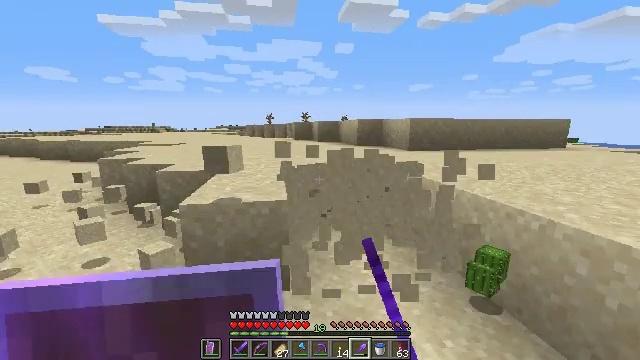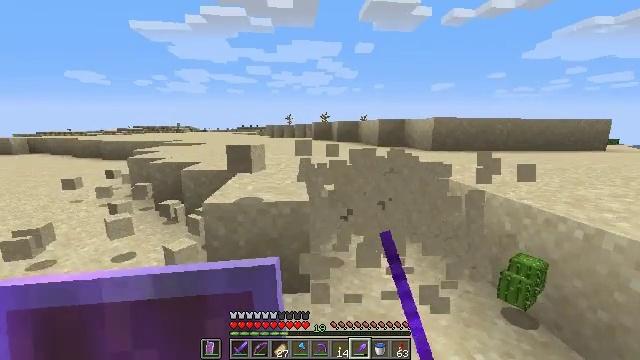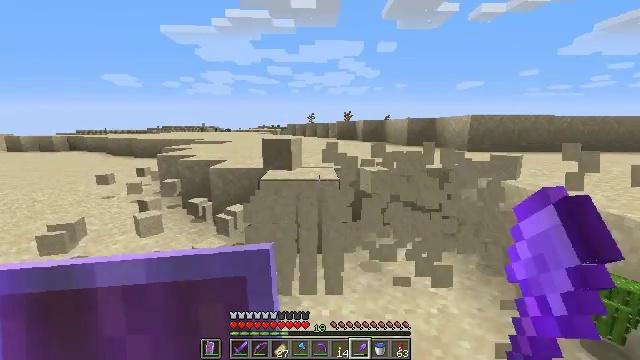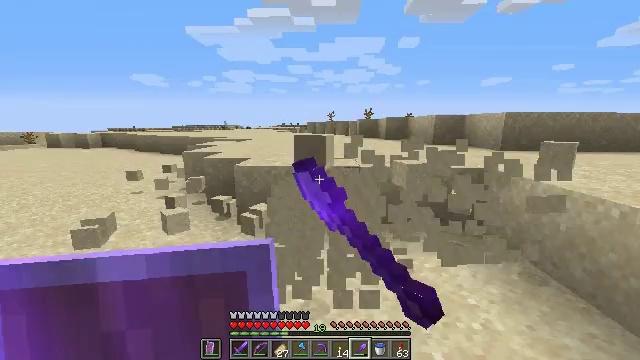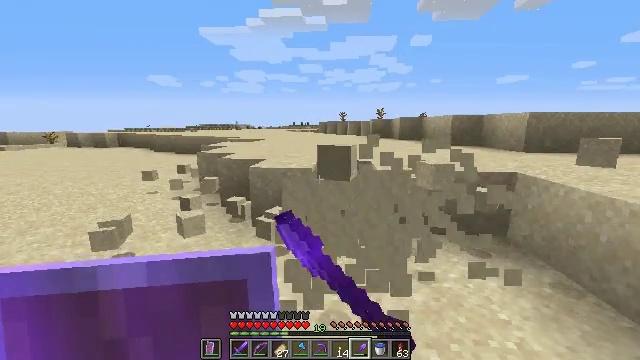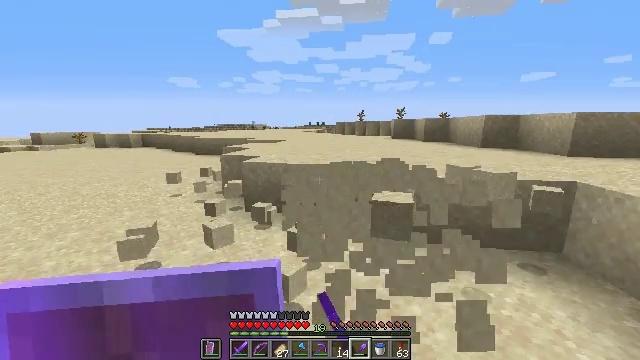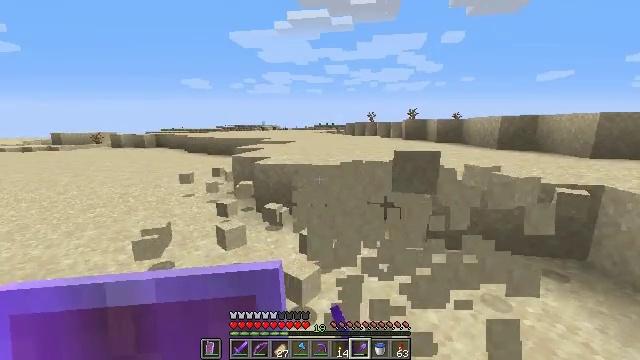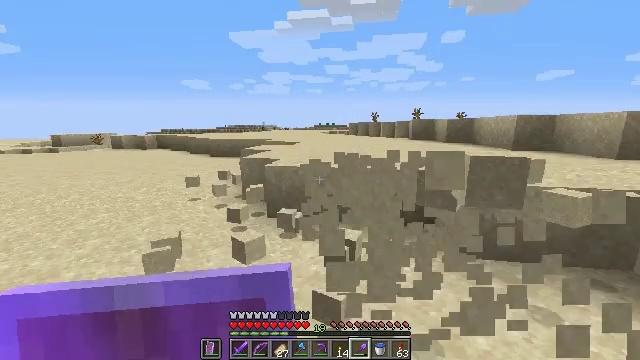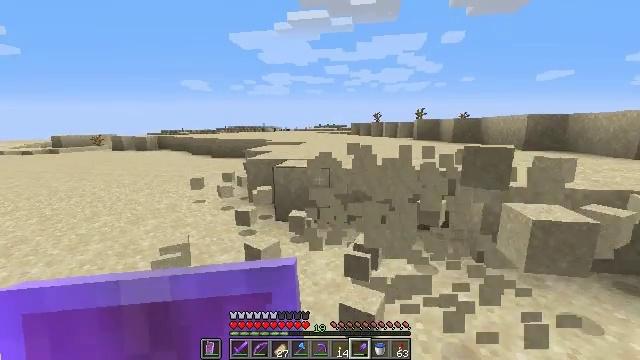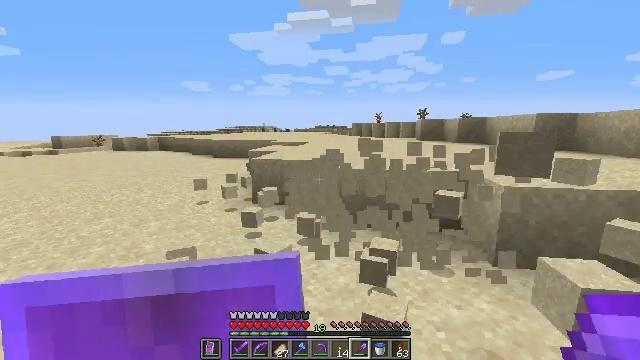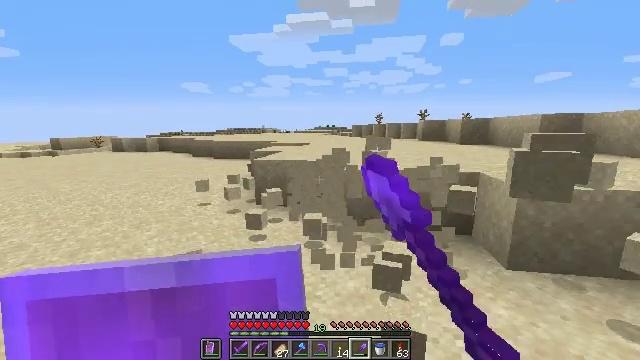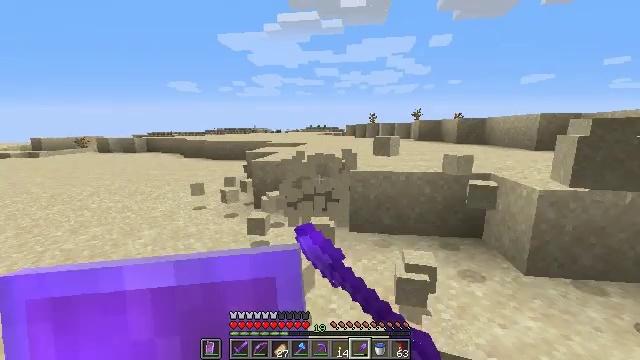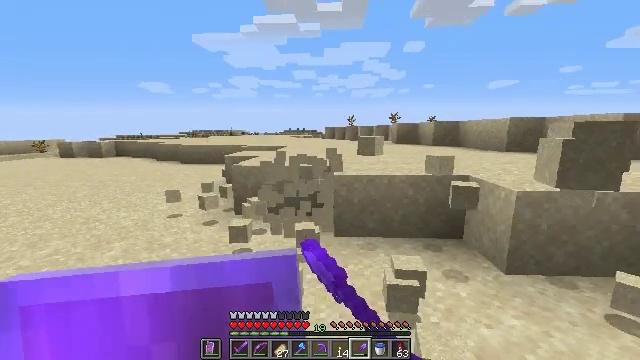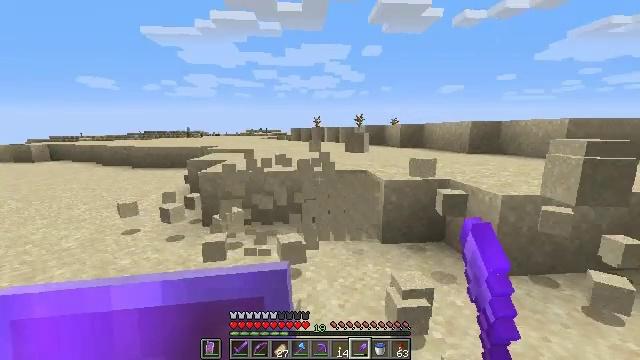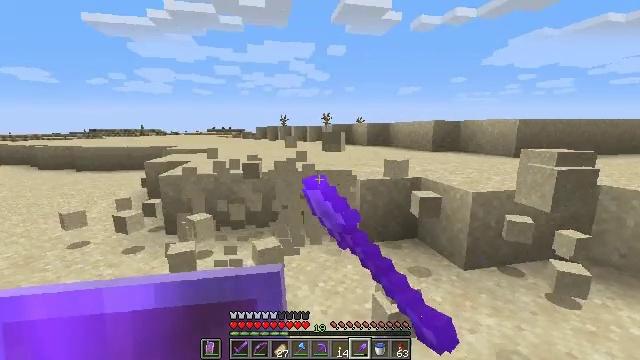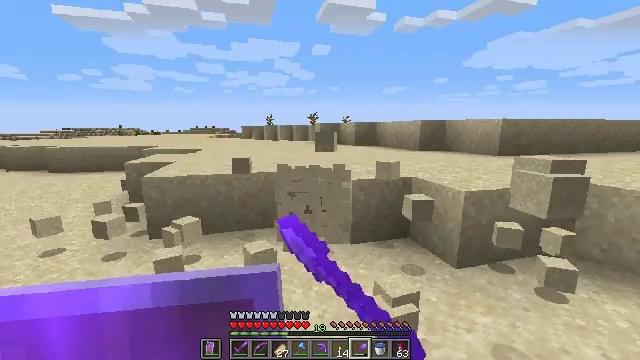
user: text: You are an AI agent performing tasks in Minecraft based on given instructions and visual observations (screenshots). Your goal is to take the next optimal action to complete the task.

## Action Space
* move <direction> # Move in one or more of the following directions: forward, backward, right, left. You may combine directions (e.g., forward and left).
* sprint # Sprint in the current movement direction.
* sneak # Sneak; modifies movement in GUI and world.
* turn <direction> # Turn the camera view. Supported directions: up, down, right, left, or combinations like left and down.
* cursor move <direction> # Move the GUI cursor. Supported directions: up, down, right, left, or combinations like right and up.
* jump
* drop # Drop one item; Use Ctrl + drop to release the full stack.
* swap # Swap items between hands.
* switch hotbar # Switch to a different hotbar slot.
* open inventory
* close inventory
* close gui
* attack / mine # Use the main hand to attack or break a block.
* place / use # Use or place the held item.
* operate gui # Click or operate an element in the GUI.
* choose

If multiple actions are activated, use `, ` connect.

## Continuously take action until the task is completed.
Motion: motion action
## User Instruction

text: Attack the ground to gather sand.
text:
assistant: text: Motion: move forward and move left, turn left, attack / mine
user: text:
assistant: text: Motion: move forward and move left, turn left, attack / mine
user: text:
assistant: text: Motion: move forward and move left, turn left, attack / mine
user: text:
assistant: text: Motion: move forward and move left, turn left, attack / mine
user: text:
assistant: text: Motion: move forward and move left, turn left, attack / mine
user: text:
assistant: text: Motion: move forward and move left, turn left, attack / mine
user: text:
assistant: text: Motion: move forward and move left, attack / mine
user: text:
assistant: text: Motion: move forward and move left, attack / mine
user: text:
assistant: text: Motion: move forward and move left, attack / mine
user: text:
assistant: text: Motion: move forward and move left, attack / mine
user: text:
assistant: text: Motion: move forward and move left, turn right, attack / mine
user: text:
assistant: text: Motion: move forward and move left, turn right, attack / mine
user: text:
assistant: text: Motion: move forward and move left, turn right, attack / mine
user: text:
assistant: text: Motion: move forward and move left, turn right, attack / mine
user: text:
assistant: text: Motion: move forward and move left, turn right, attack / mine
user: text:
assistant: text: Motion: move forward and move left, turn right, attack / mine
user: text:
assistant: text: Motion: move forward and move right, turn right, attack / mine
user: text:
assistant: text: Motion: move right, turn right, attack / mine
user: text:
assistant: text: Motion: move right, turn right, attack / mine
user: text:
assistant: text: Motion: move right, turn right, attack / mine
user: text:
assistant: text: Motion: move right, turn right, attack / mine
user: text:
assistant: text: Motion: move forward and move right, attack / mine
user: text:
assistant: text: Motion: move forward and move right, attack / mine
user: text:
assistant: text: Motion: move forward and move right, attack / mine
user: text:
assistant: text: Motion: move forward and move left, attack / mine
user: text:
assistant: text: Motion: move forward and move left, turn left, attack / mine
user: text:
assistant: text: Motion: move forward and move left, turn left, attack / mine
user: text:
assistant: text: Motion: move forward and move left, turn left, attack / mine
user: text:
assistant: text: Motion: move forward and move left, turn left, attack / mine
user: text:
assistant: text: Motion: move forward and move left, turn left, attack / mine